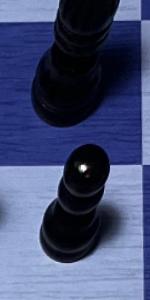
Label: Pawn_Black